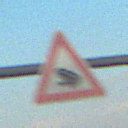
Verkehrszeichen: AmphibienwanderungRechts
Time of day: SunriseSunset
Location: Outdoor (RoadRail)
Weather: PartlyCloudy
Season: NotSpecified
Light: Natural